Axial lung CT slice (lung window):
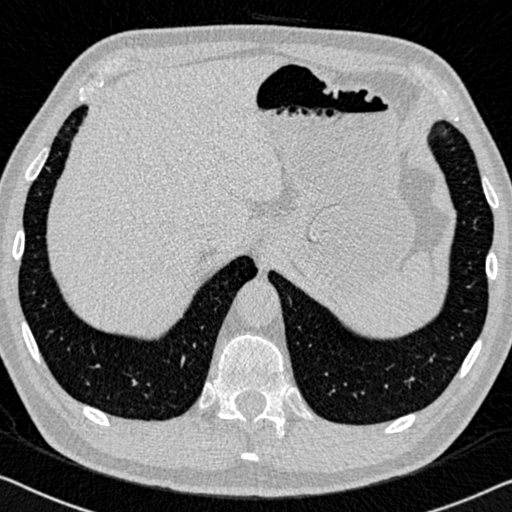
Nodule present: yes
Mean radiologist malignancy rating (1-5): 2.5